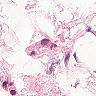
Metastatic tissue present: no